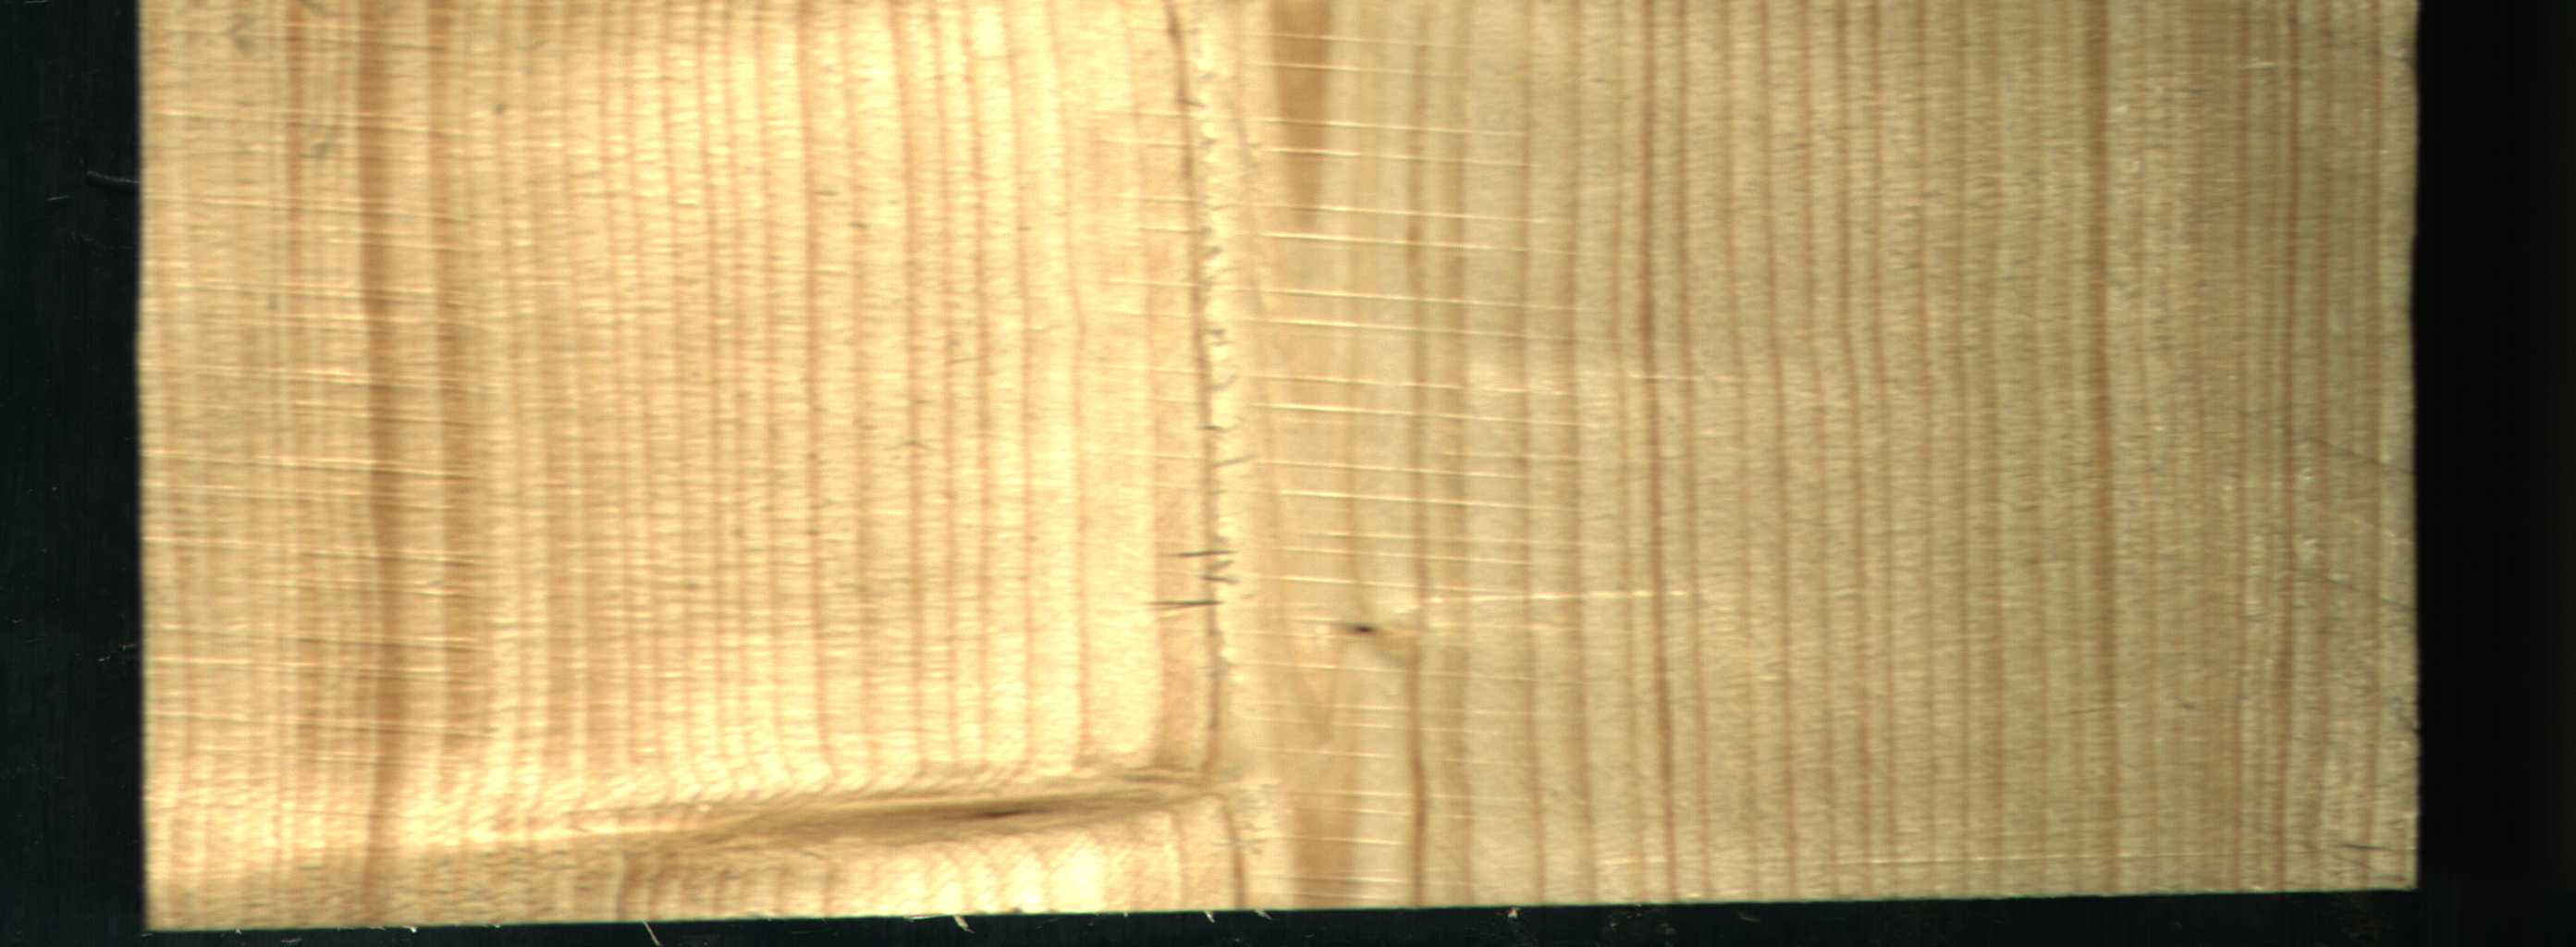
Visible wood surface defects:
Live_Knot